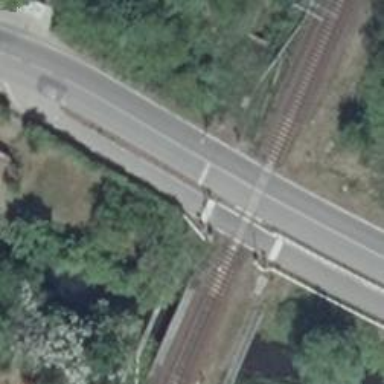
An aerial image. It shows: Railway crossing.